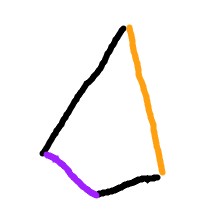
Shape: kite